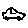
Label: car